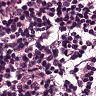
Metastatic tissue present: no